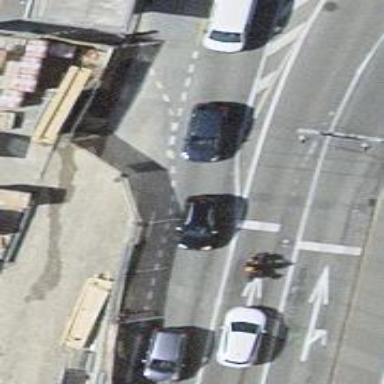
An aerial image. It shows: Road with traffic signals.